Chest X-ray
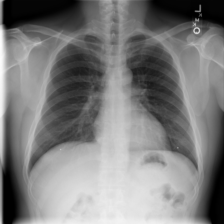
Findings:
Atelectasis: negative
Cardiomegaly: negative
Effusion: negative
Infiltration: negative
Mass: negative
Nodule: negative
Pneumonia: negative
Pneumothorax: negative
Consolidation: negative
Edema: negative
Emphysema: negative
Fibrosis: negative
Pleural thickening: negative
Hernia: negative